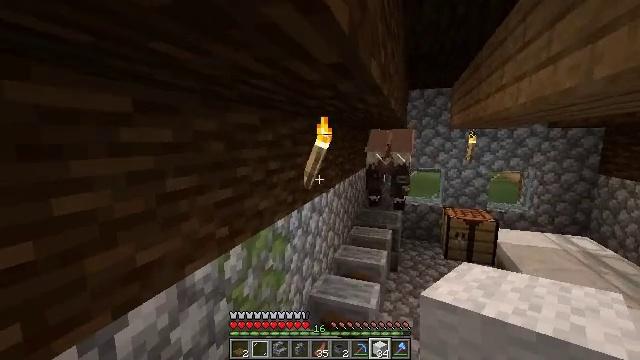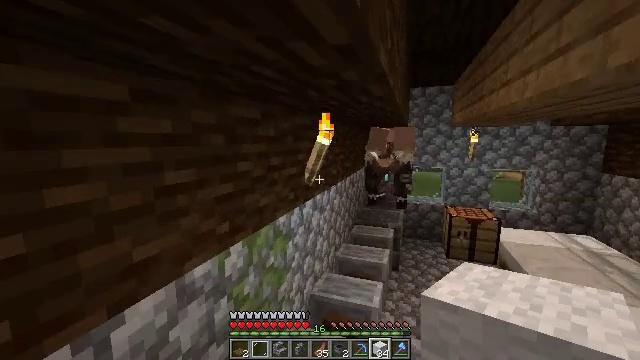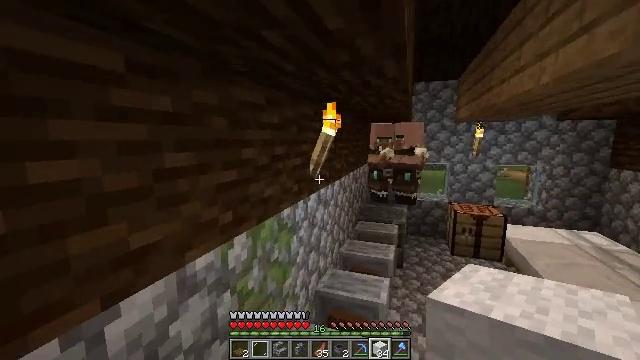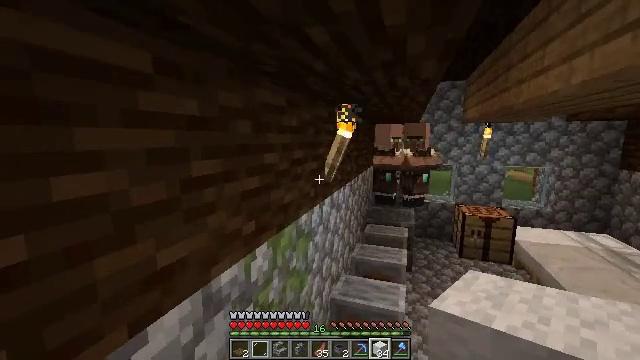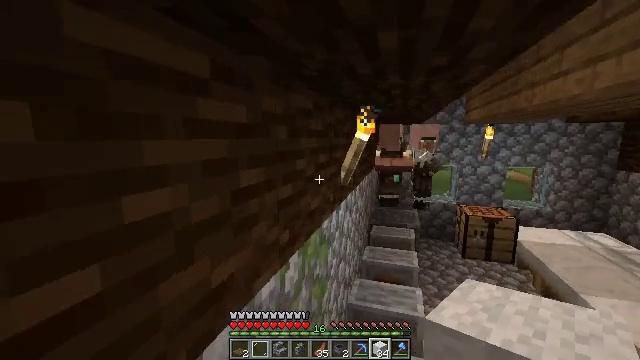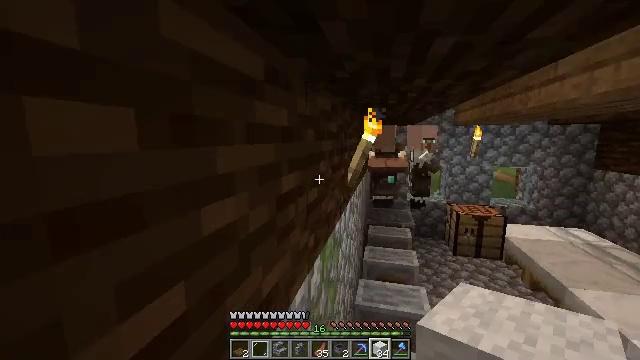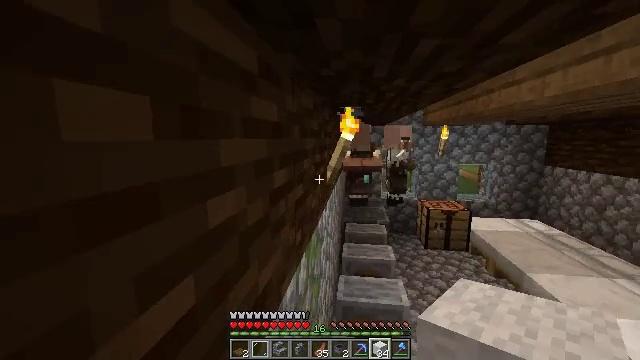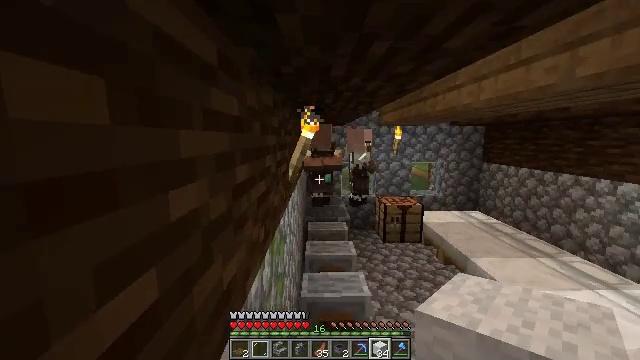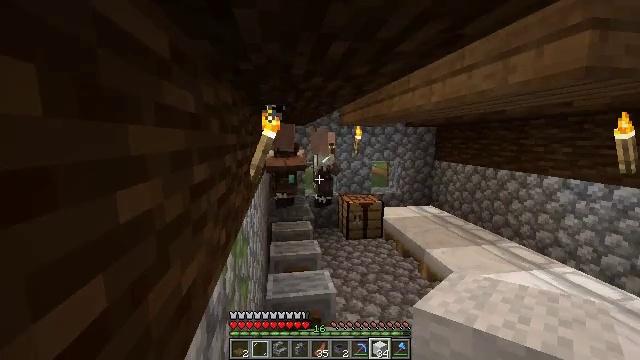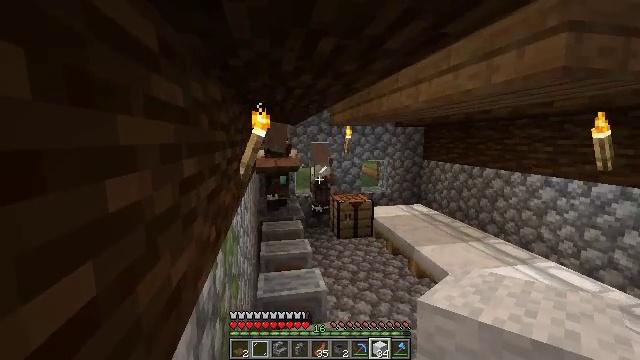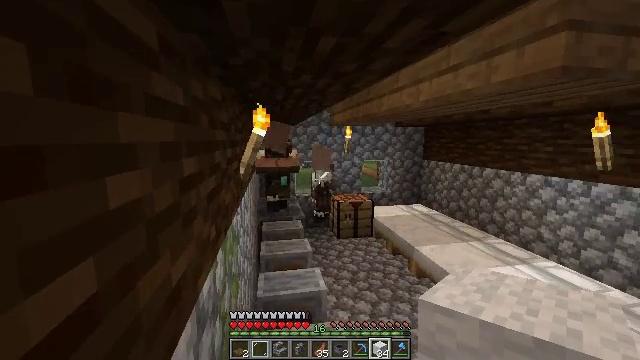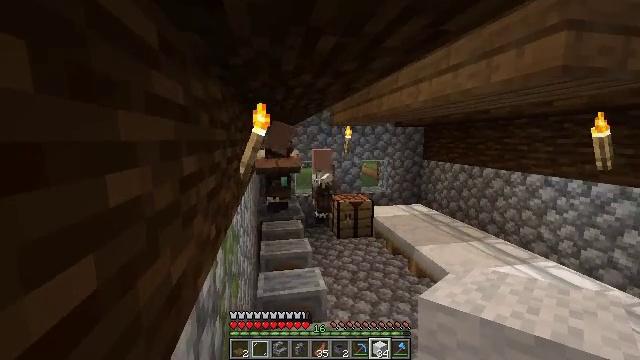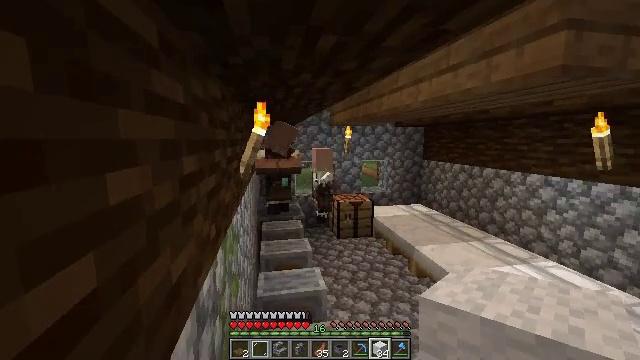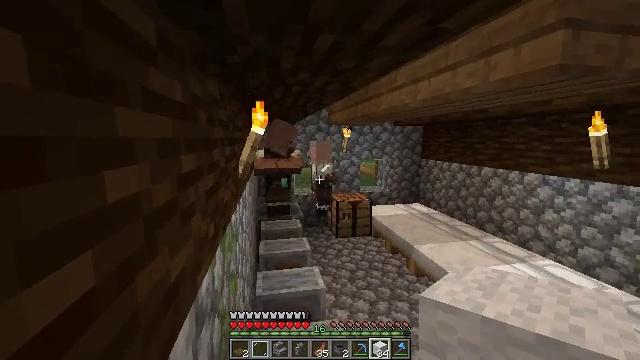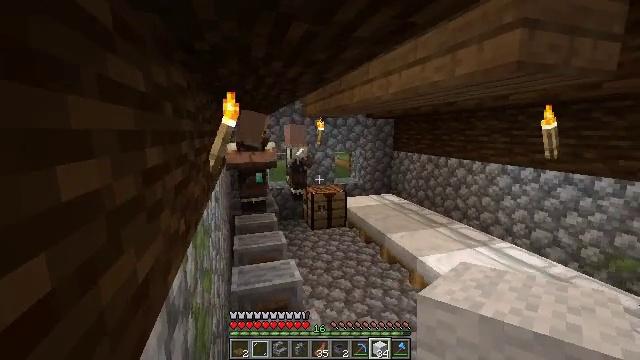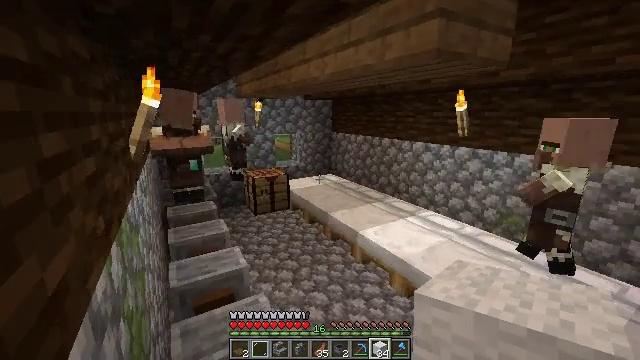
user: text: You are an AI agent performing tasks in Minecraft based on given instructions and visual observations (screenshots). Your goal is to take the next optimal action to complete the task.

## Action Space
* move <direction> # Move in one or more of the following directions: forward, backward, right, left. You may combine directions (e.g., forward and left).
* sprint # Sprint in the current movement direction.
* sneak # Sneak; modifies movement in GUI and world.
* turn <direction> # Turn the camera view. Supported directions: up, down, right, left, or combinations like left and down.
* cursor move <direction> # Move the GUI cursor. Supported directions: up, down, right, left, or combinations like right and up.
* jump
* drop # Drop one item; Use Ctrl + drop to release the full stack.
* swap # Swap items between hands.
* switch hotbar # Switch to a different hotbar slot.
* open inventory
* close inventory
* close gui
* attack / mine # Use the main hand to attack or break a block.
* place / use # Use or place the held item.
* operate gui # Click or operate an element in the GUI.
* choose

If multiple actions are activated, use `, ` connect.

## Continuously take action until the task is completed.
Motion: motion action
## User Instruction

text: Break the blue bed to move it.
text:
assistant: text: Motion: move forward and move left
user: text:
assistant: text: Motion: move left
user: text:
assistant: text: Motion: move left
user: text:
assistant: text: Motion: move left, turn right
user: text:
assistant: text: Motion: move left, turn right
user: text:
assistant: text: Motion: move left, turn right
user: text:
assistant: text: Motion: move left, turn right
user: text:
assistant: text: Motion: turn right
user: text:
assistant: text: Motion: turn right
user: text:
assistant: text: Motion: no_op
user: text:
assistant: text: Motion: no_op
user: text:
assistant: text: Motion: no_op
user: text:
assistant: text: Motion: no_op
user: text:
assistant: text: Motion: turn right and down
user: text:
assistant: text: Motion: turn right and down
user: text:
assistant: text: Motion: turn right and down
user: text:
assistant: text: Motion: turn right and down
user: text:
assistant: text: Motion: no_op
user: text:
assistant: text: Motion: turn right
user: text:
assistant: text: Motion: turn right
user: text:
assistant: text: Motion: no_op
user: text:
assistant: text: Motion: no_op
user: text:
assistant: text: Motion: no_op
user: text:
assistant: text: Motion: no_op
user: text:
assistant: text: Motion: no_op
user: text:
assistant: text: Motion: no_op
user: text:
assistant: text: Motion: no_op
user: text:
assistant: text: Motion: no_op
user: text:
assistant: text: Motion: no_op
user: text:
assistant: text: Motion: no_op